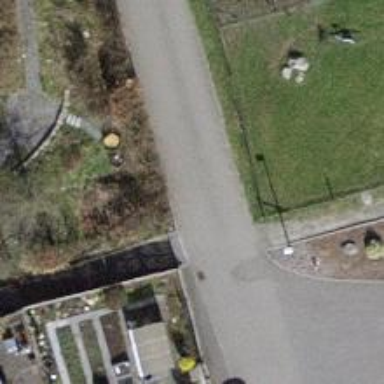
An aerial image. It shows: Residential road.